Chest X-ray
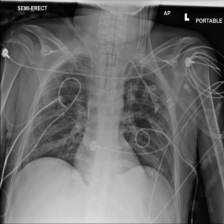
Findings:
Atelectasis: negative
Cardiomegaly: negative
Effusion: negative
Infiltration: negative
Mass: negative
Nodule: negative
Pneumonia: negative
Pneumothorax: negative
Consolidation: negative
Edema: negative
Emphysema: negative
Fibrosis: negative
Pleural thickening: negative
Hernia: negative